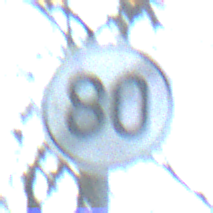
Verkehrszeichen: EndeGeschwindigkeit80
Umgebung: Outdoor, Nature
Tageszeit: MorningAfternoon
Wetter: Clear
Licht: Natural
Jahreszeit: NotSpecified
Kontrast: HighContrast